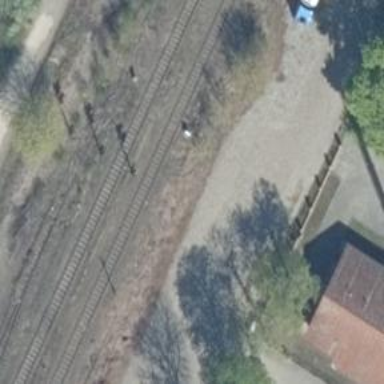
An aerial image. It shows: Railway signal.